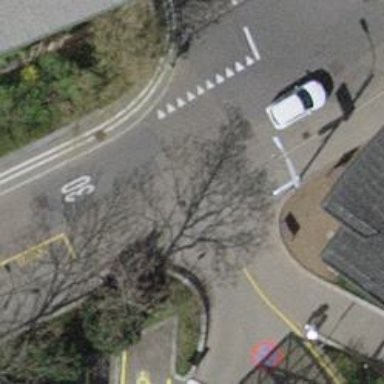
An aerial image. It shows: Unmarked crossing with traffic calming table on the road.